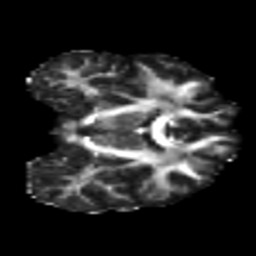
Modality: FA
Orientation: coronal
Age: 18
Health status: ill
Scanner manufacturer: philips
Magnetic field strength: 3 T
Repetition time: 9 s
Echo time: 0.127 s